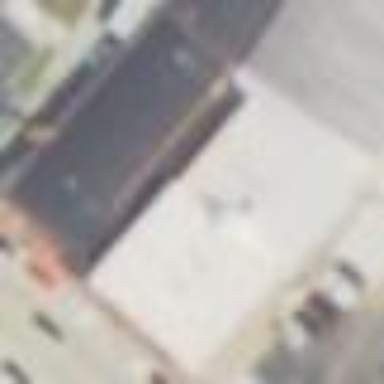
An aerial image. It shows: Commercial building.